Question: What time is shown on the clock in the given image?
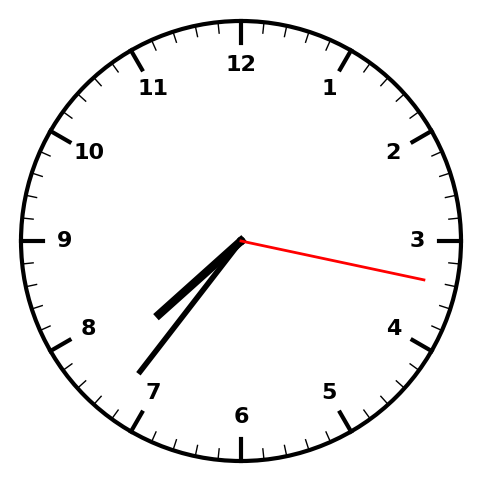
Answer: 07:36:17